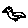
Label: bird